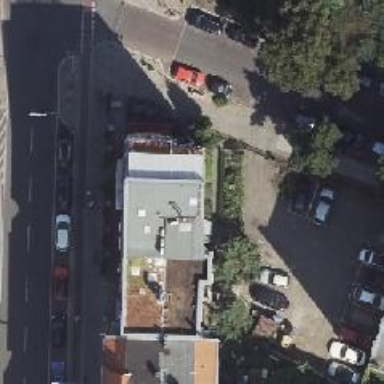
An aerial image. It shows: Restaurant.